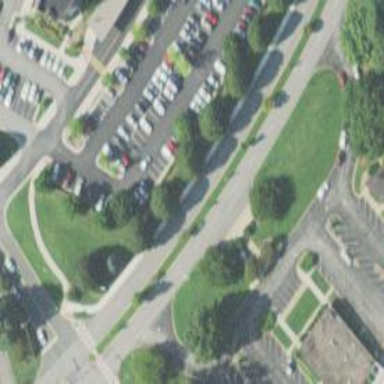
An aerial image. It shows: Parking lane for vehicles.